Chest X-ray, PA view. Patient: 53 years old, sex F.
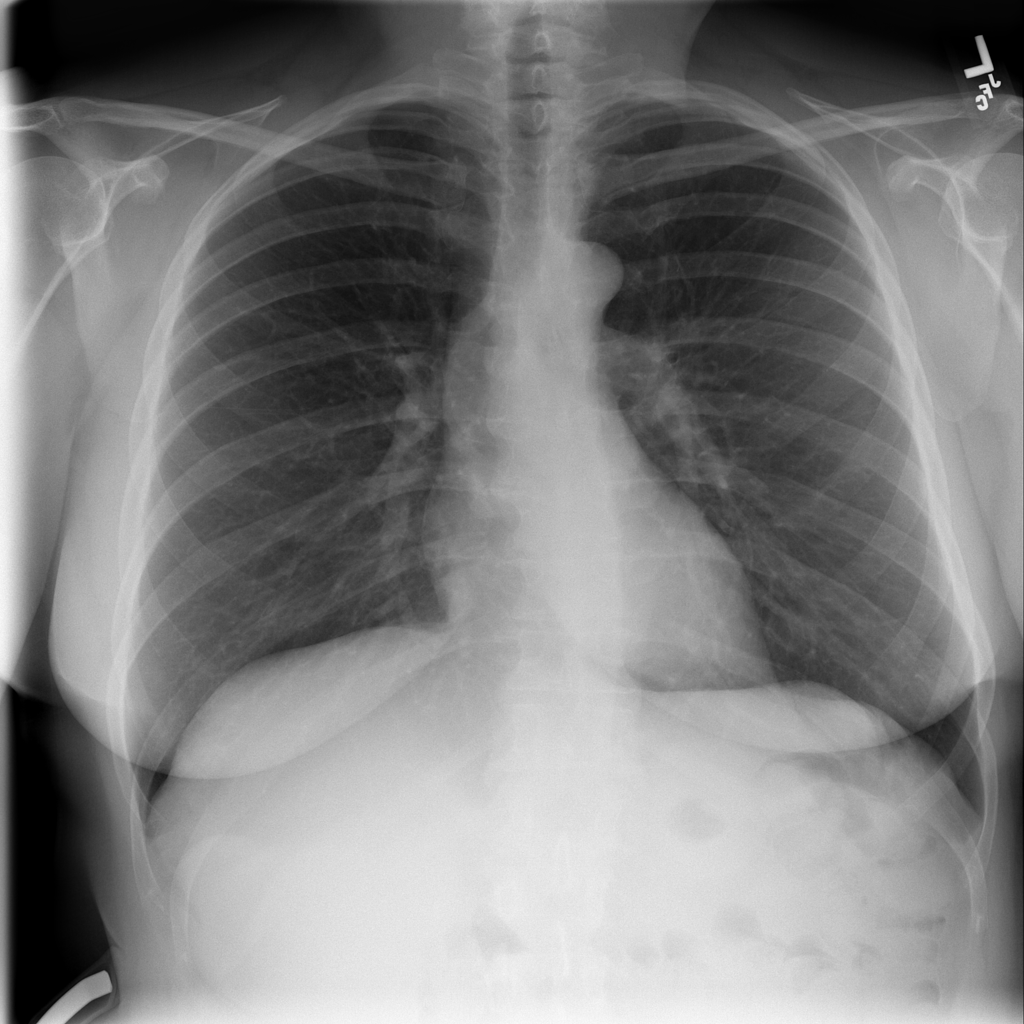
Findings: No Finding